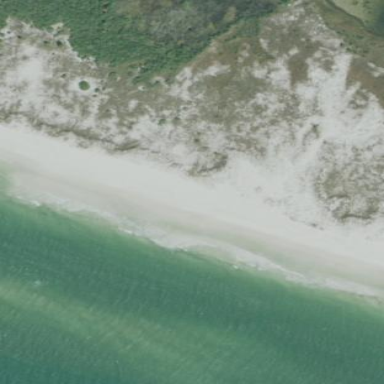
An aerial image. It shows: Beautiful beach with natural surroundings.